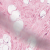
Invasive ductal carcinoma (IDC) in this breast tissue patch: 0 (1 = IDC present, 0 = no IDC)